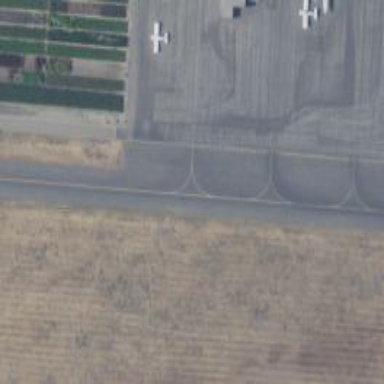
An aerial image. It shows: View of taxiway at the airport.